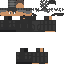
A male human skin with dark skin, wearing brown helmet dressed in a black hoodie and black pants, featuring a closed mouth.